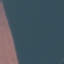
Land use / land cover class: AnnualCrop